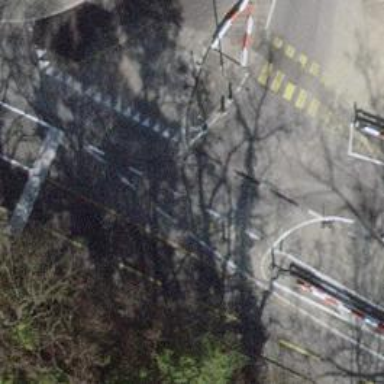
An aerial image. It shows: Road with traffic signals.